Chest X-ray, PA view. Patient: 56 years old, sex F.
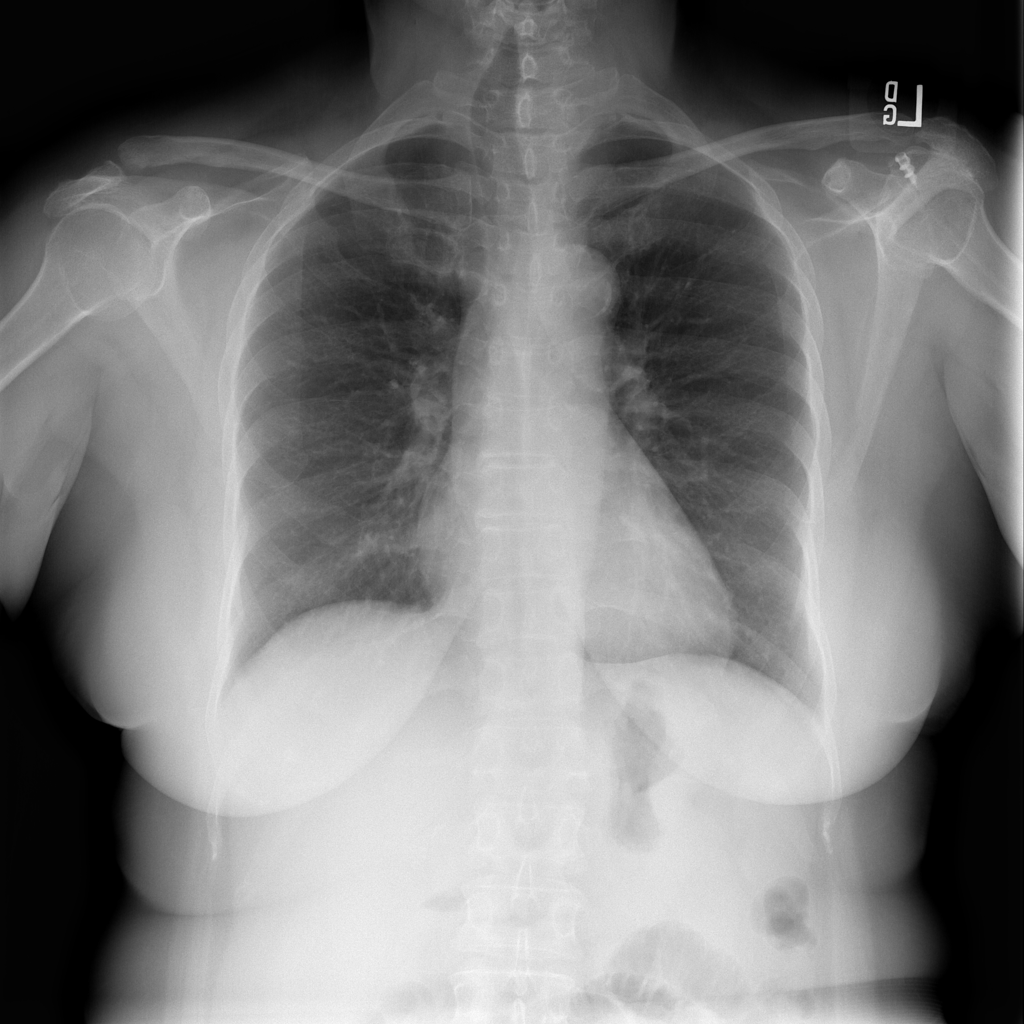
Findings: No Finding